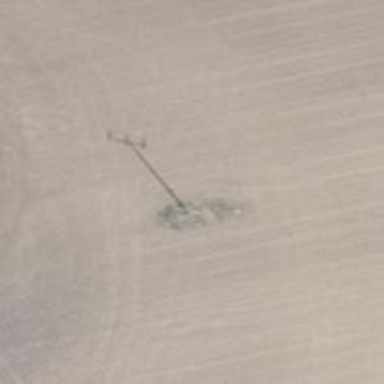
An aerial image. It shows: Power pole.